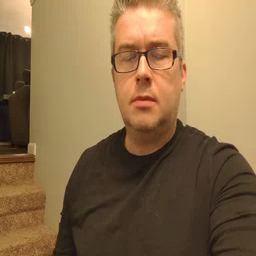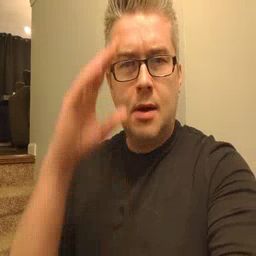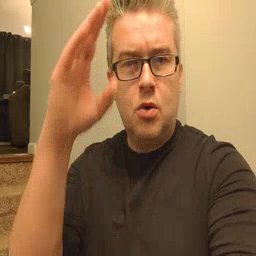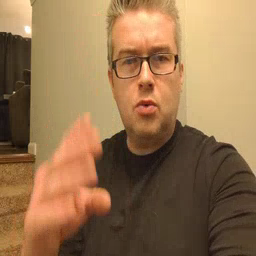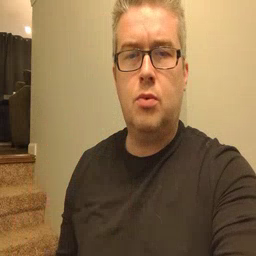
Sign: hello